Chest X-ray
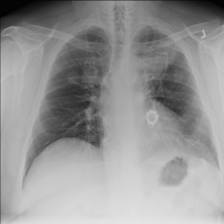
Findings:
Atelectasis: negative
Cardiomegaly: negative
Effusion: negative
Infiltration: negative
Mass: positive
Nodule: positive
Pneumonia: negative
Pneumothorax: negative
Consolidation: negative
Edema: negative
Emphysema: negative
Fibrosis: negative
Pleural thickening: negative
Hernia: negative